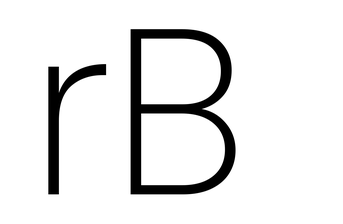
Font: Poppins-ExtraLight